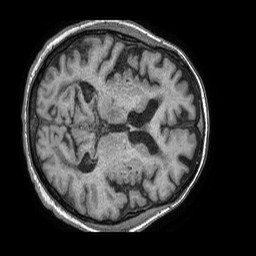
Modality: T1w
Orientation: axial
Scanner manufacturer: philips
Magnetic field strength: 1.5 T
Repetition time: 0.007632 s
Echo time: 0.003505 s